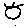
Label: sun